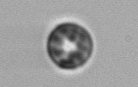
Label: Thalassiosira